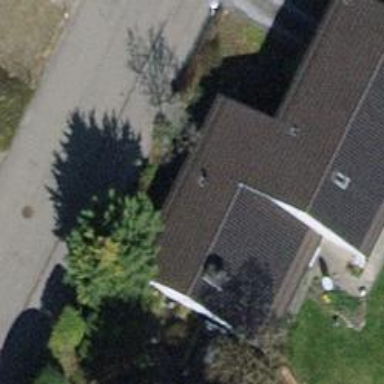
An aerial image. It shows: Detached building with tiled roof.